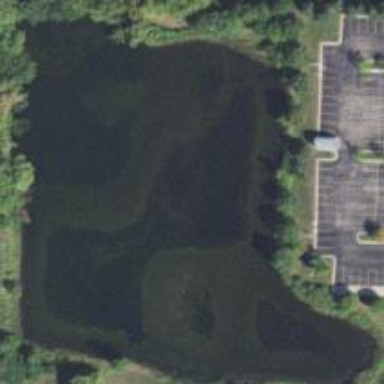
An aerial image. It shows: Pond surrounded by natural water.